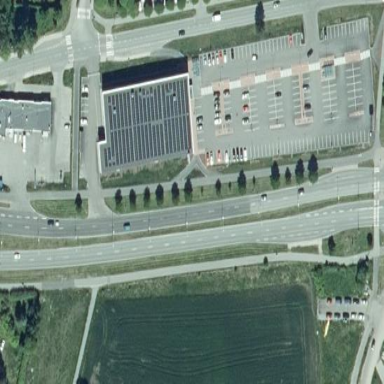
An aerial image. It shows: Grassy area with kerb barrier.